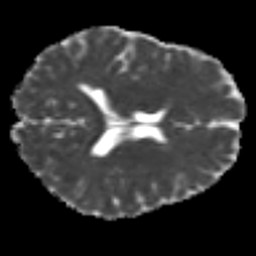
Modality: MD
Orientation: axial
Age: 21
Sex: male
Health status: ill
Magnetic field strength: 3 T
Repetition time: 9 s
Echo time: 0.093 s